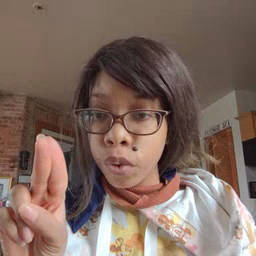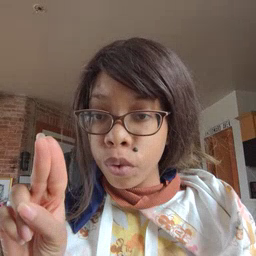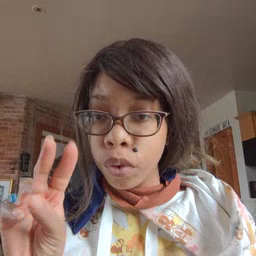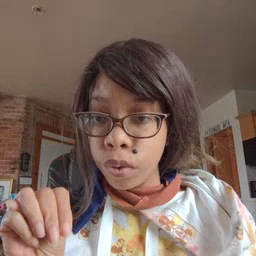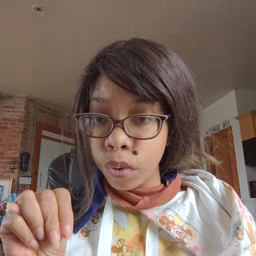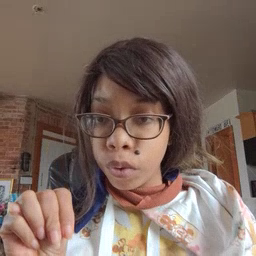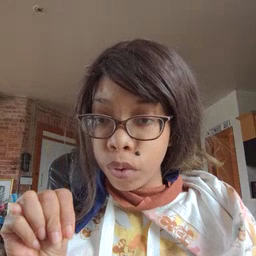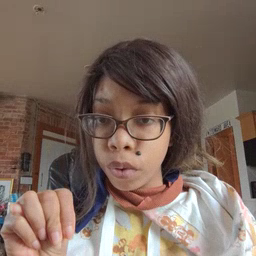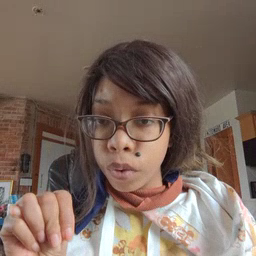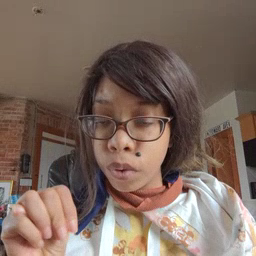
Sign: gum